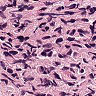
Metastatic tissue present: yes